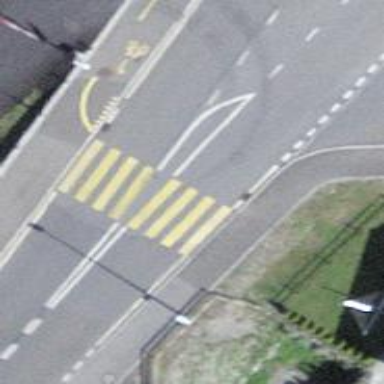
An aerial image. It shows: Asphalt footway with marked zebra crossing.